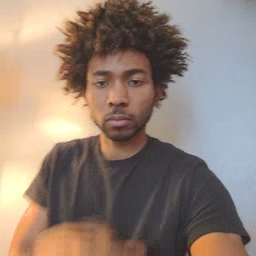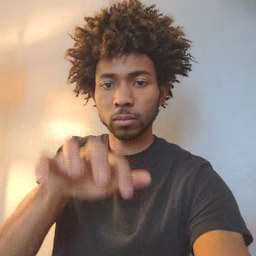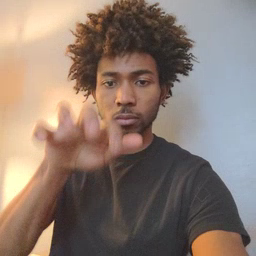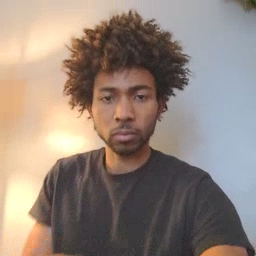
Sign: alligator